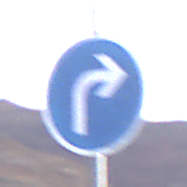
Verkehrszeichen: VorgeschriebeneFahrtrichtungRechts
Umgebung: Outdoor, Nature
Tageszeit: Dusk
Wetter: Clear
Licht: Natural
Jahreszeit: NotSpecified
Kontrast: LowContrast